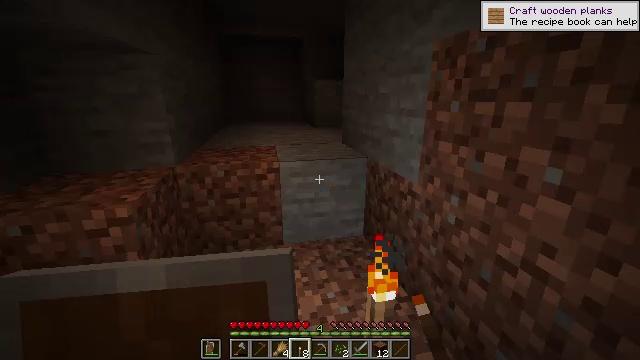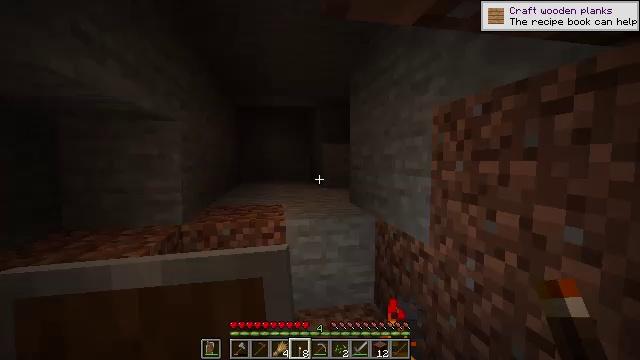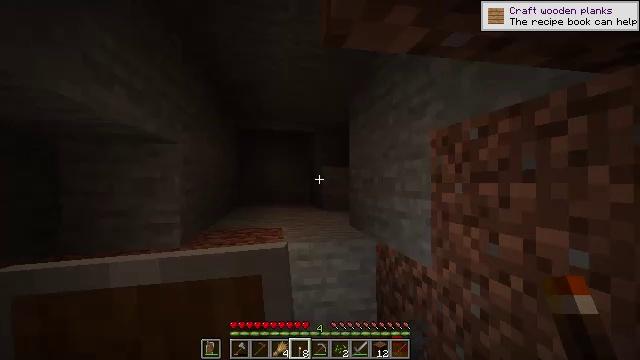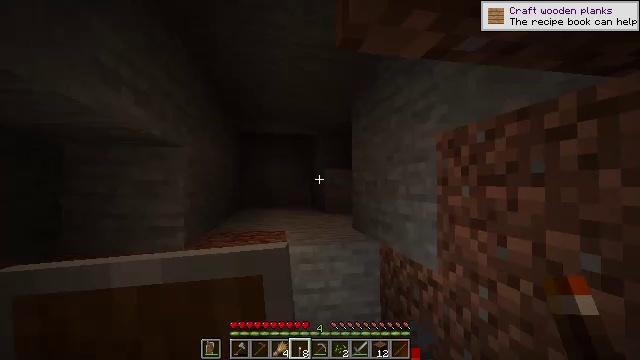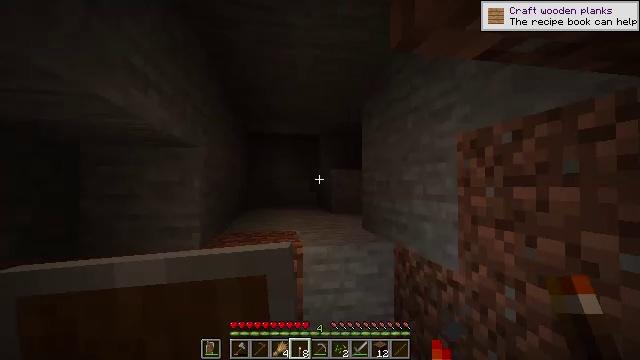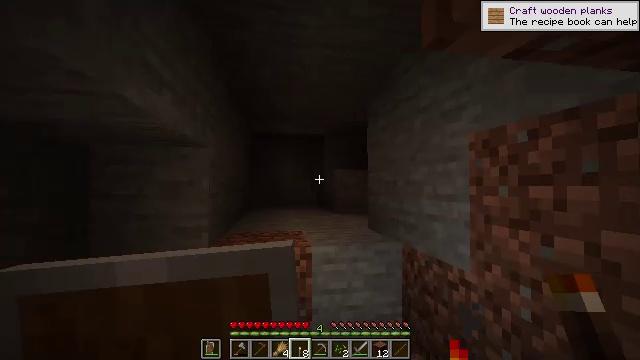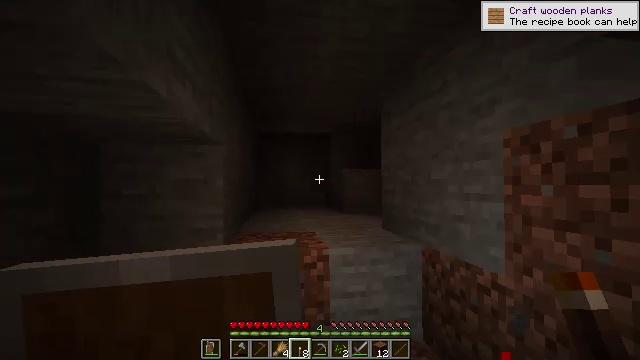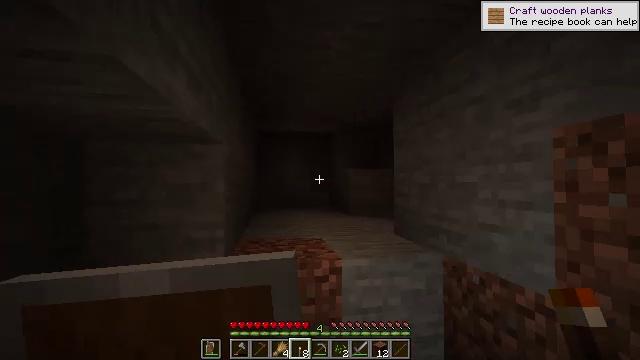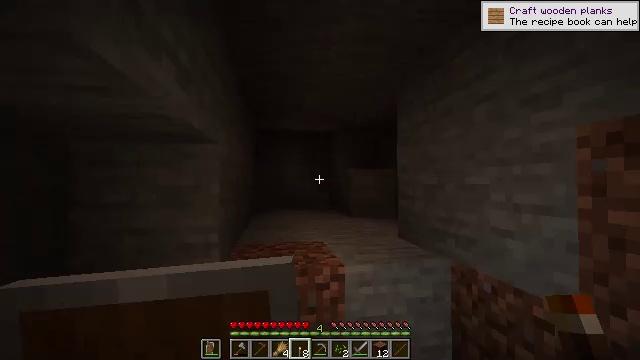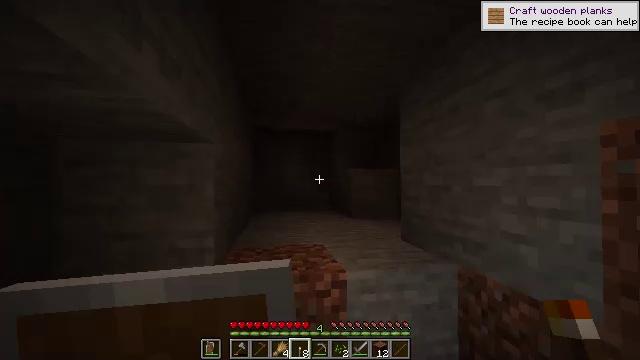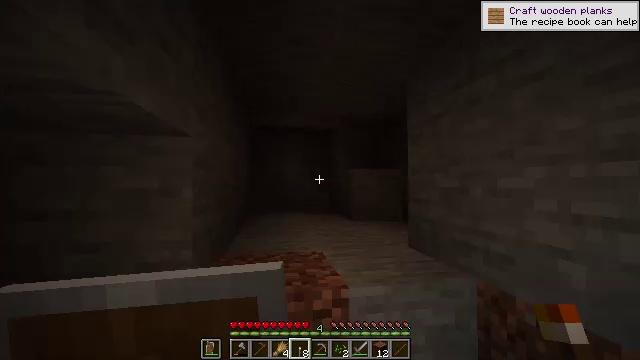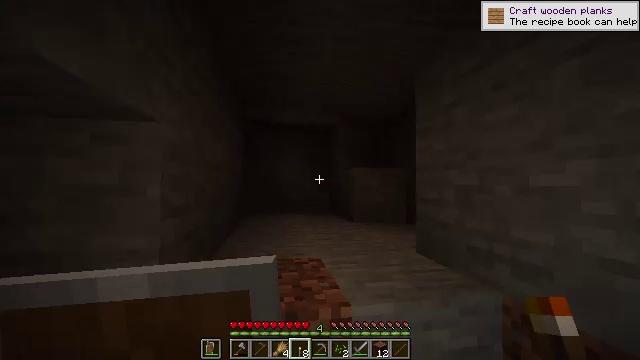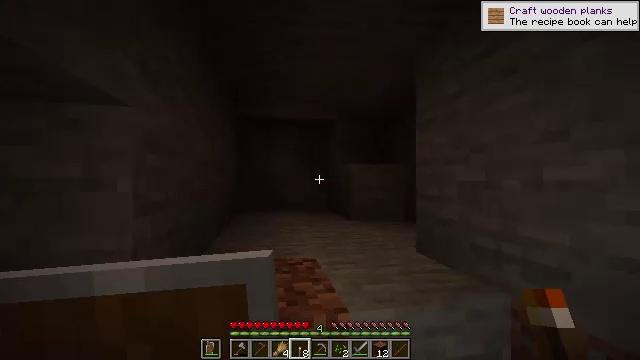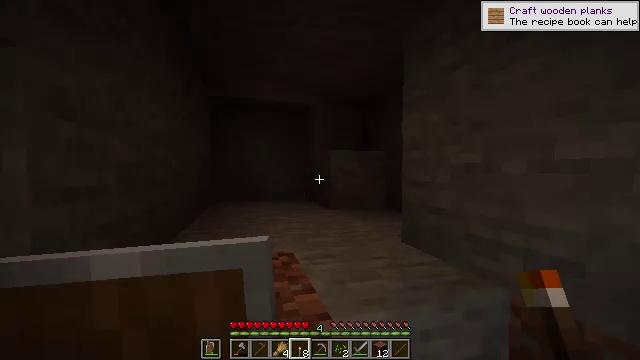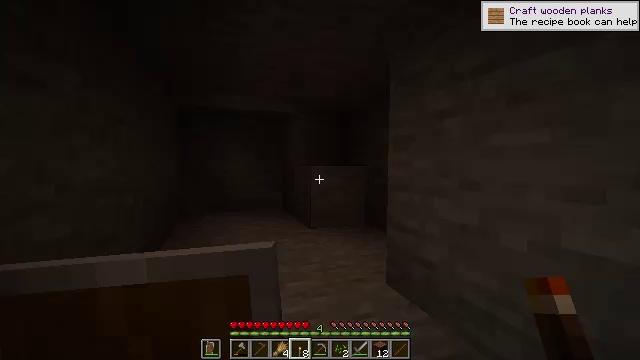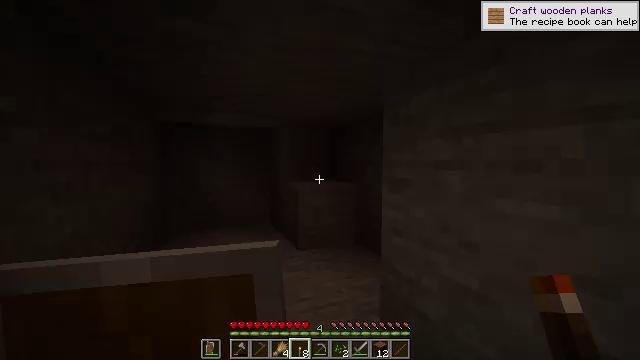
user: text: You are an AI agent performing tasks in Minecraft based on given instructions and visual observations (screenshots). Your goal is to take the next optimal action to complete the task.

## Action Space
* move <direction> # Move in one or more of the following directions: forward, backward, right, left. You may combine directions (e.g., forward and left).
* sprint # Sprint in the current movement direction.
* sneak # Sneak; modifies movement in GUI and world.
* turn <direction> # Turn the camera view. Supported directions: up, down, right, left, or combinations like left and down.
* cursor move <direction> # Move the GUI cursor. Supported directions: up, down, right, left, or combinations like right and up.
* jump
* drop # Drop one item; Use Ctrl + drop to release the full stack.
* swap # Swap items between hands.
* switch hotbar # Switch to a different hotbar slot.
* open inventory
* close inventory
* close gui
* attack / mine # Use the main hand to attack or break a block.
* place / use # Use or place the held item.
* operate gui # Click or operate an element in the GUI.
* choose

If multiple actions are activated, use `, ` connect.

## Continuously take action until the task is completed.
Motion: motion action
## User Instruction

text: Attack the large fern to gather it.
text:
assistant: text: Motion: turn left and up
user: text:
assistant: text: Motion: turn up
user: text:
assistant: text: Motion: move left
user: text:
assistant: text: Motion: move left
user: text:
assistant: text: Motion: move forward and move left
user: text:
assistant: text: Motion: move forward
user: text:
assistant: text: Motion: move forward
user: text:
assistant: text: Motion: move forward
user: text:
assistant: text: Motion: move forward
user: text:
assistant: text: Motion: move forward
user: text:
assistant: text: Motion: move forward
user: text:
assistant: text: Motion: move forward
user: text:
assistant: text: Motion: move forward, turn right and down
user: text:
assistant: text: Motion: move forward, turn right and down, jump
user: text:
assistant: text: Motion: move forward, turn right, jump
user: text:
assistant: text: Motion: move forward, jump
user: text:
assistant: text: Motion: move forward, jump
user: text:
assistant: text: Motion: move forward and move left
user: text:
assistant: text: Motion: move forward and move left, turn right
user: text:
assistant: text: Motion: move forward and move left, turn right and down
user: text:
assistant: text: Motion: move forward and move left, turn right and down
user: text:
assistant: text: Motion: move forward and move left
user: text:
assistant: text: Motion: move forward and move left, turn right
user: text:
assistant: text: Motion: move left, turn right and down
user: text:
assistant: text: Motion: turn right and down
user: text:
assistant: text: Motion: turn right and down
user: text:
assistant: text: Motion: turn right and down
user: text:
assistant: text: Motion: move right, turn right and down
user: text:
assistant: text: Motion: move right, turn right and down
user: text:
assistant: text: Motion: move right, turn right